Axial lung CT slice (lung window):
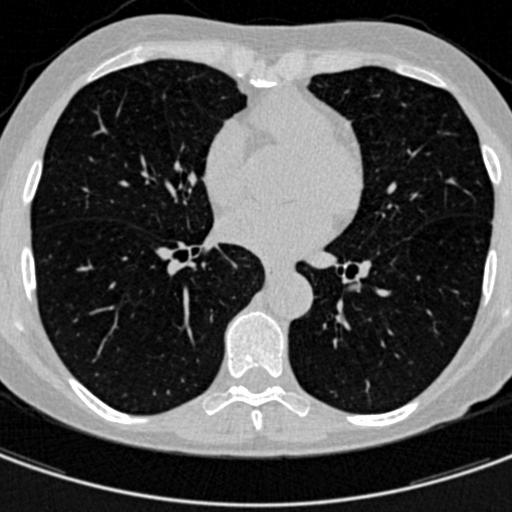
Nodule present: no